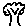
Label: tree